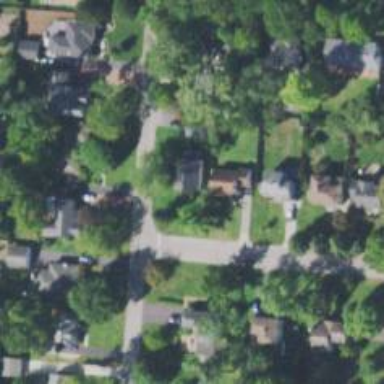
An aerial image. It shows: Residential driveway used as service road.